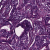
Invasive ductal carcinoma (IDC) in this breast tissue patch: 1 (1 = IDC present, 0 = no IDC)